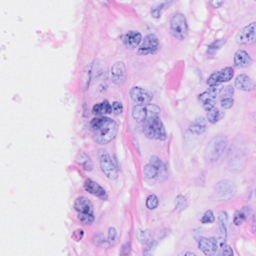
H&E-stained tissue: Breast